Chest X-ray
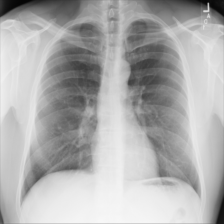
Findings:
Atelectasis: negative
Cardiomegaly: negative
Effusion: negative
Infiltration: negative
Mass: negative
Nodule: negative
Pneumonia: negative
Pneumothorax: negative
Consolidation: negative
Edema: negative
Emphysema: negative
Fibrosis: negative
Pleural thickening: negative
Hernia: negative